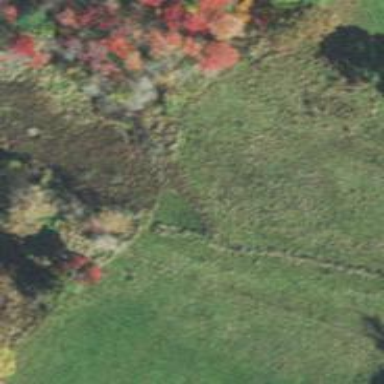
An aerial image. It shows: Culvert tunnel.